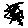
Label: zigzag